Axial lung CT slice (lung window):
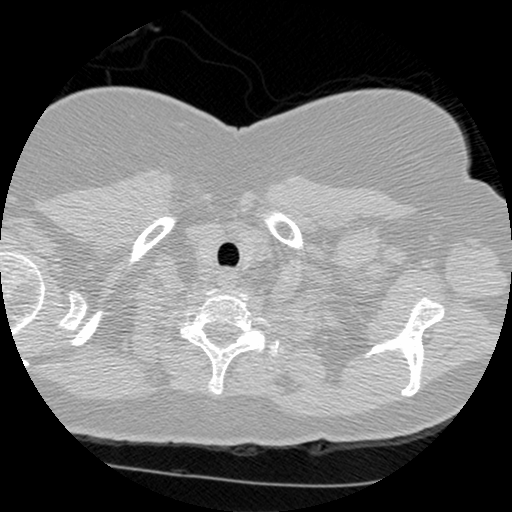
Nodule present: no